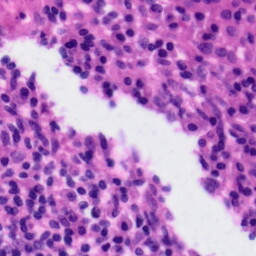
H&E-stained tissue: Tonsil